Question: I am new in angular.
My Project is in angular5 and I am using a web API created in PHP.
My WebApi gives response in postman but not from angular.
I am using HttpClient to post request
'''
export class GalleryComponent implements OnInit {
private apiUrl = 'http://localhost:8080/fullpath';
private response;
private data=[];
constructor(private http: HttpClient) {
this.response =this.getCategory();
}
getCategory (): Observable<any> {
return this.http.post(this.apiUrl,{});
}
ngOnInit() {
console.log(this.response);
}
}
'''
My console Returns

What I have to do to get proper response from API?
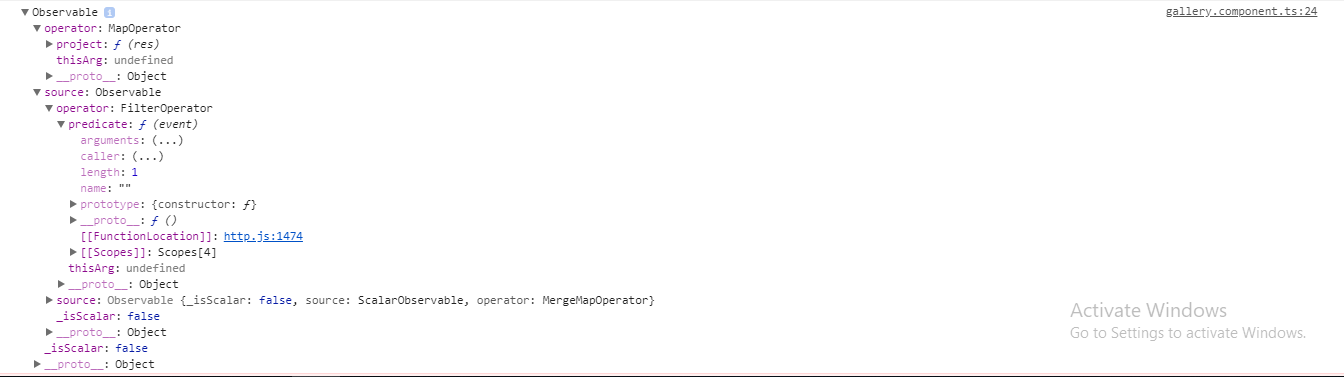
Answer: When using Observables, you have to subscribe to them.
The actual user of the observable needs to subscribe(), because without
subscribe() the observable won't be executed at all.
subscribe() returns a Subscription that can not be subscribed to, but it can be used to cancel the subscription.
'''
getCategory (): Observable<any> {
return this.http.post(this.apiUrl,{}).subscribe(
//Do whatever
(res)=> console.log(res),
(error)=> console.log(error)
);
}
'''
For more information you can go to the Angular documentation for Observables:
<URL>.
Also, remember that most of the subscriptions terminate by themselves, but is always good practice to terminate them using 'ngOnDestroy();' to avoid memory leaks.
In you component.ts file
Make sure you have the import
'''
import { Component, OnDestroy, OnInit } from '@angular/core';
export class YourComponent implements OnInit, OnDestroy {
.
.
.
ngOnDestroy() {
this.response.unsubscribe();
}
}
'''
Now, related to your CORS Problem, reference the question that has been asked on stackoverflow before:
<URL>